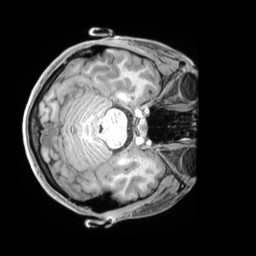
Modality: T1w
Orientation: axial
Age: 20
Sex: female
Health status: ill
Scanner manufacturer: siemens
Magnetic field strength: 3 T
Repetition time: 2.2 s
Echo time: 0.00218 s